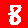
Digit: 8